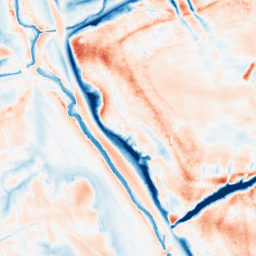
Category: trend_removal
Decomposition family: local_polynomial
Decomposition parameters: window_size: 31
degree: 3
Upsampling method: quadratic
Upsampling parameters: scale: 4
Upsampling scale: 4